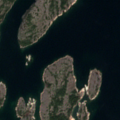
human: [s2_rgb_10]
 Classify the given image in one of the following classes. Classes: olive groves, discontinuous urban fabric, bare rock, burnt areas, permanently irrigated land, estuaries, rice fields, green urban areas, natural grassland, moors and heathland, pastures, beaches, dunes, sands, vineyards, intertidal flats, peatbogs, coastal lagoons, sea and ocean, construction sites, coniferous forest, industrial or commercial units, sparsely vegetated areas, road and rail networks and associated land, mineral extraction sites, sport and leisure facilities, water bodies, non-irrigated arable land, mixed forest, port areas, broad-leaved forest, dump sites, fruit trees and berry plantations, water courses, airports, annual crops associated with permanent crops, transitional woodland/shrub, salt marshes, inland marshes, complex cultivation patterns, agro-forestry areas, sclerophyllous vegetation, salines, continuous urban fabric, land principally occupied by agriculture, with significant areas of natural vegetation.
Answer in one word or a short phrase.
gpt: bare rock, sea and ocean